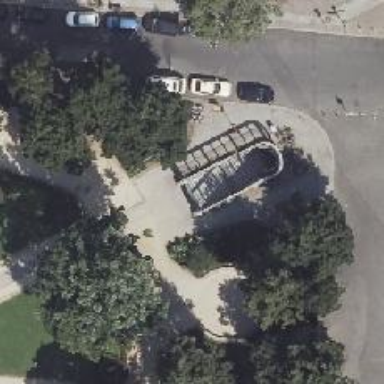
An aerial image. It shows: Subway entrance.